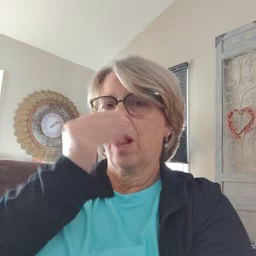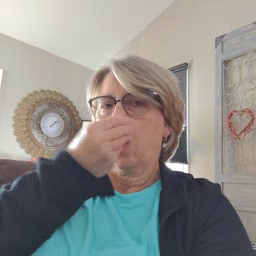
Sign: flower